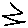
Label: zigzag